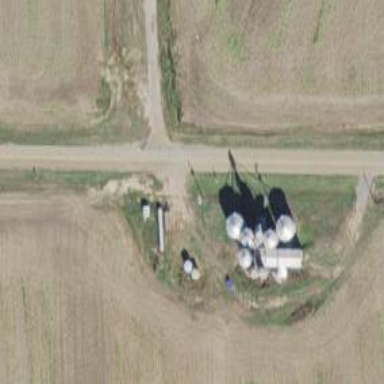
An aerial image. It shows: Silo.